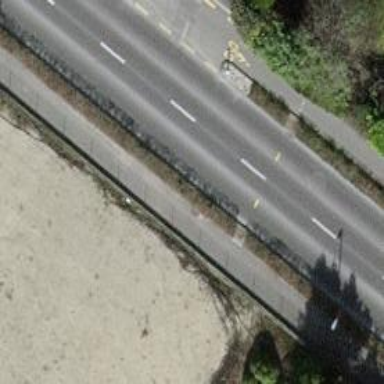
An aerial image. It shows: Hedge barrier.